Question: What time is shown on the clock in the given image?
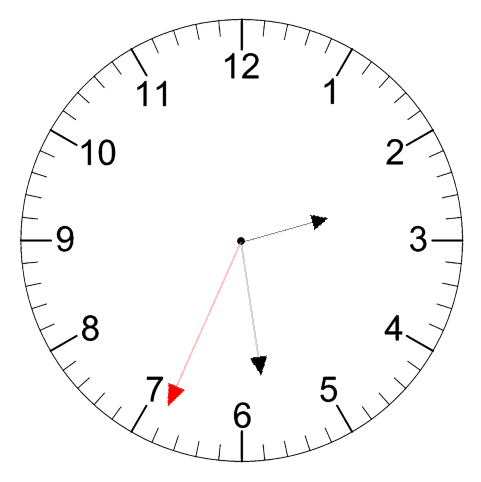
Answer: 02:28:34